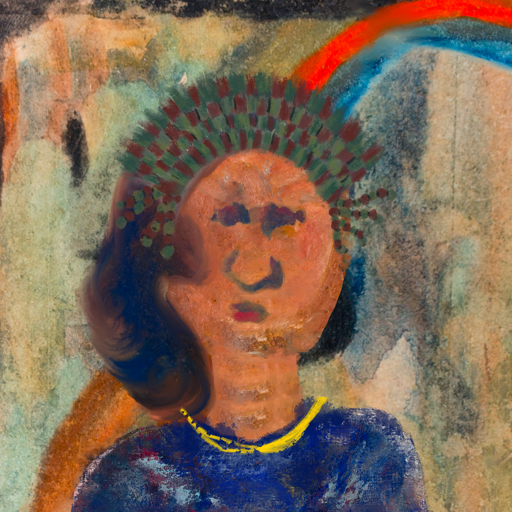
Background: Childish, Head And Neck Front: Boggyland, Face Front: In_The_Sun, Bust: Irani, Hair Front: Mother_And_Son_Son, Head Accessory: After_Raid_Crown, Second Necklace: Blank, Necklace: Irani_1, Baby: Blank